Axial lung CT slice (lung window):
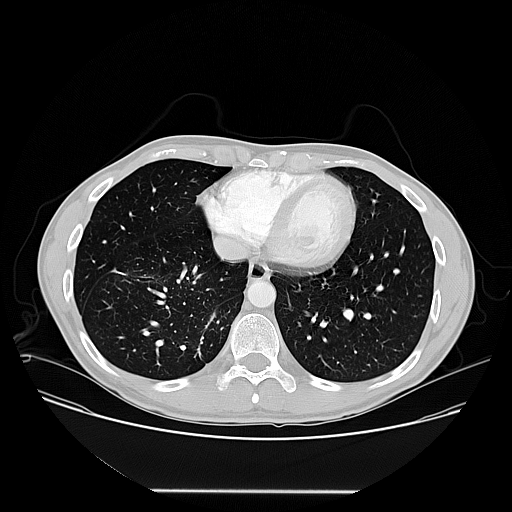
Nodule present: no